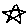
Label: star